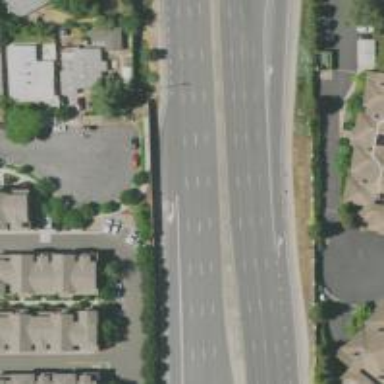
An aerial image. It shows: This image shows trunk highway that functions as expressway.